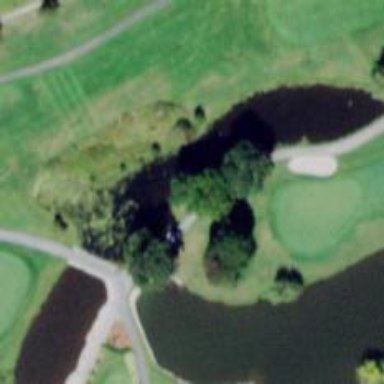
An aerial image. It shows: Scenic view of water hazard on golf course. The natural water feature adds beauty to the landscape.